Field crop: tomato
Growth stage: 2
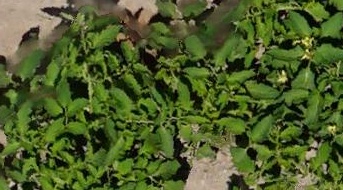
Species: tomato